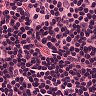
Metastatic tissue present: no